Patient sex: M
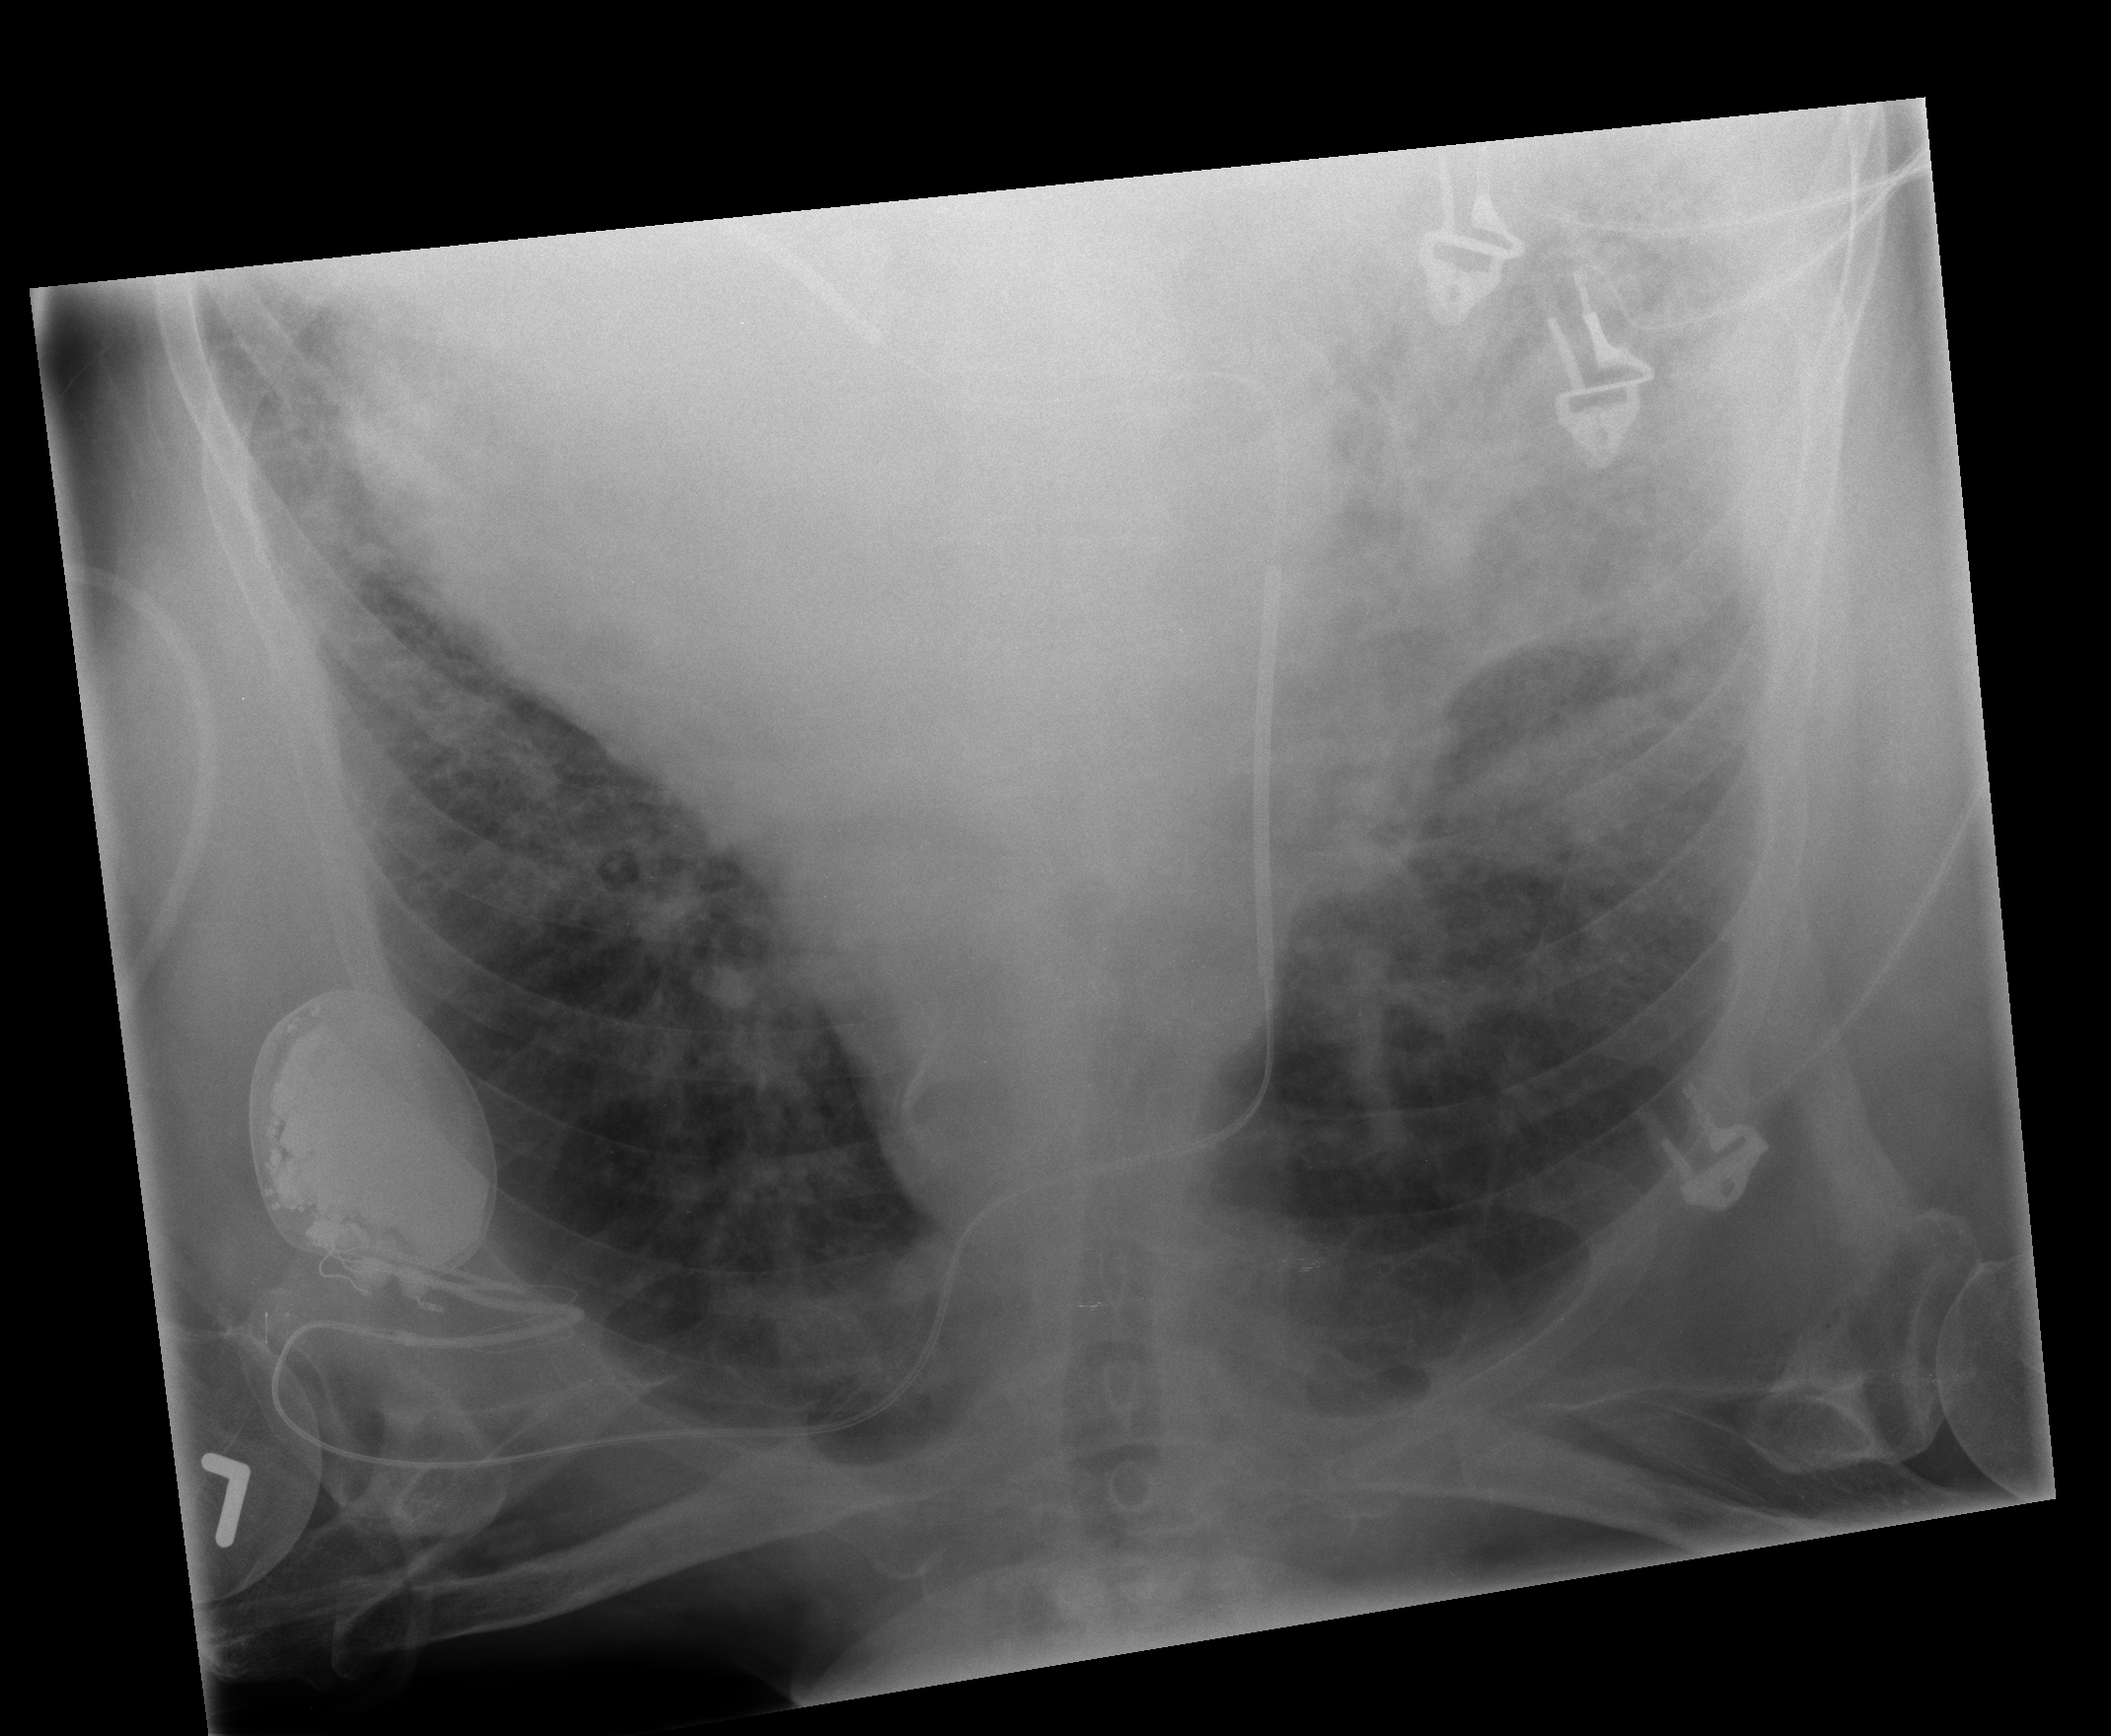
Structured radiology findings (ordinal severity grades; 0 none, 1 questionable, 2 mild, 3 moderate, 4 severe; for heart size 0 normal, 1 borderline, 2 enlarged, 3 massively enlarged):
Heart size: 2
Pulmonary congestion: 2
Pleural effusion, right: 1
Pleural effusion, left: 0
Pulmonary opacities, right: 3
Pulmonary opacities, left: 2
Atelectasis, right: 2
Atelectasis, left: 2